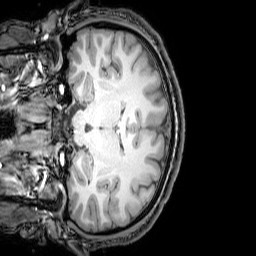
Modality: T1w
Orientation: coronal
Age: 25
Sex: male
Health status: healthy
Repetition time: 0.081 s
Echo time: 0.037 s